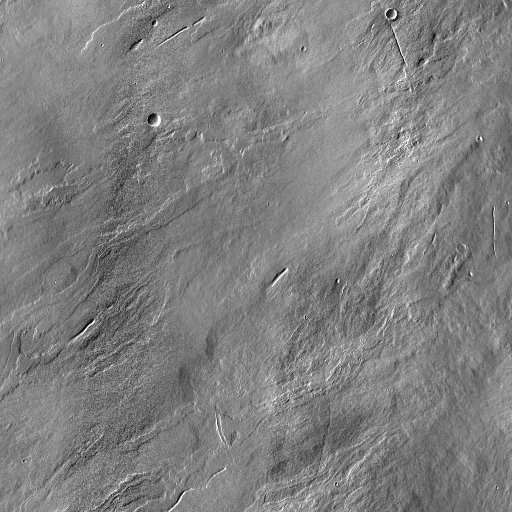
Crater classes present: Background, Other, Buried